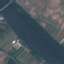
Label: River